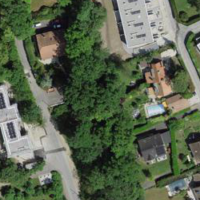
EUNIS habitat code: 55
Species observed at this site:
Vinca major